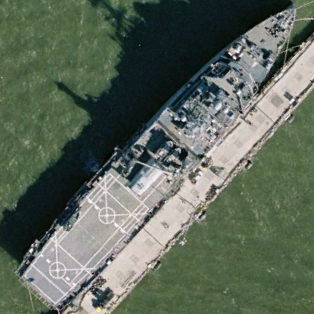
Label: Whitby_Island-class_dock_landing_ship